Aerial crown-view tile of a tropical tree (Barro Colorado Island, Panama), acquired 20250915:
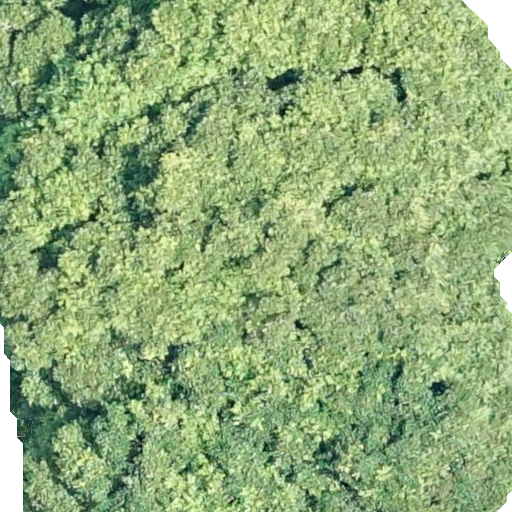
Species: Dipteryx oleifera
GBIF accepted scientific name: Dipteryx oleifera
Crown area: 454.251 m²